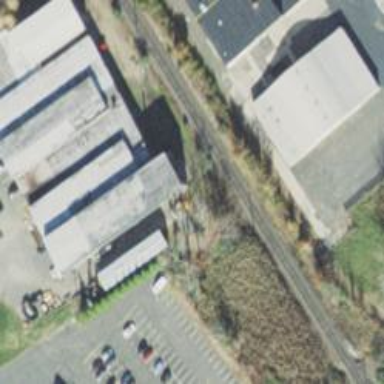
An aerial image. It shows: Commercial building.